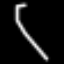
Label: squiggle